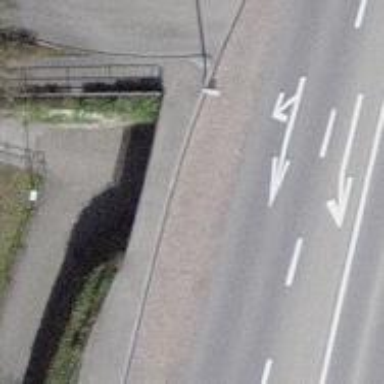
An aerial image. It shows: Tunnel footway.